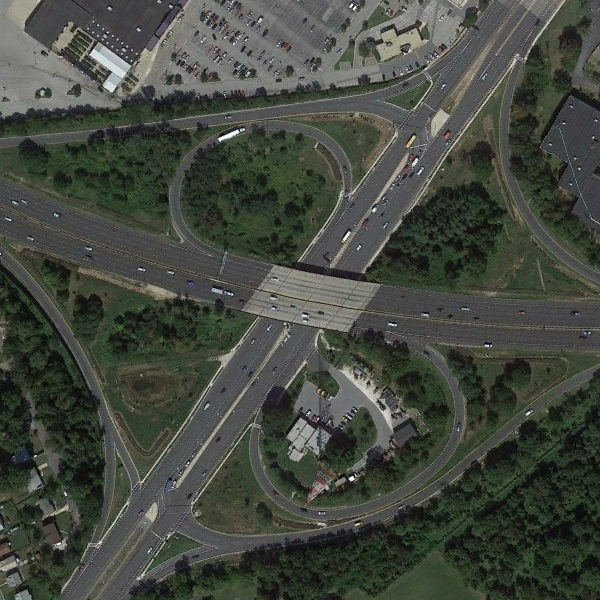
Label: Viaduct